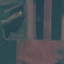
Land use / land cover class: AnnualCrop